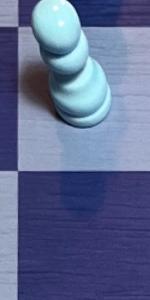
Label: Empty